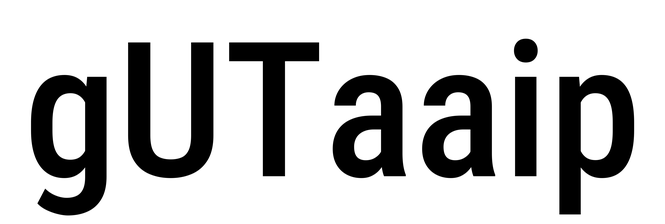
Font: Roboto_Condensed_Medium